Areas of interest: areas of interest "Suqian Wanbo Cultural City"
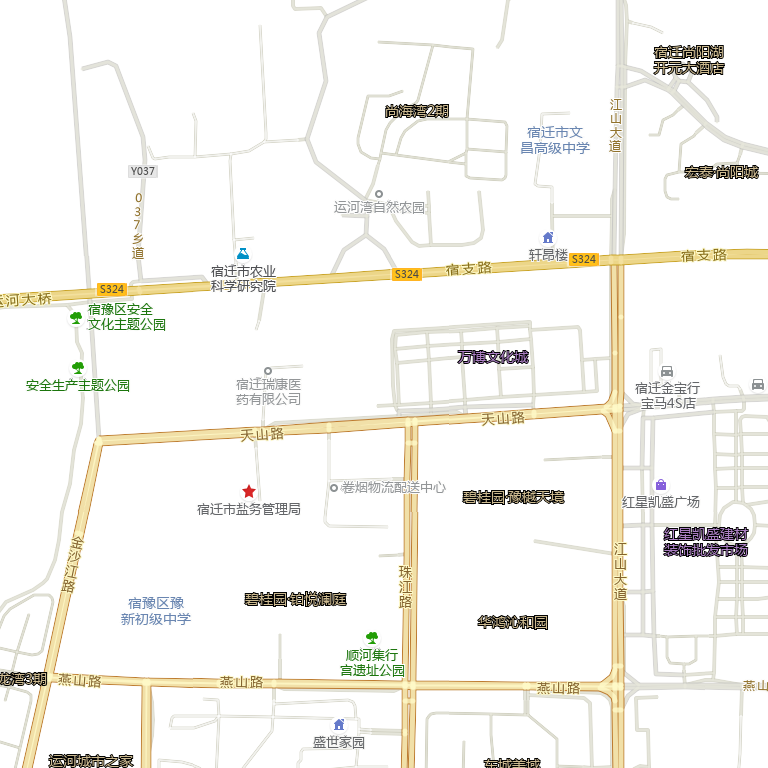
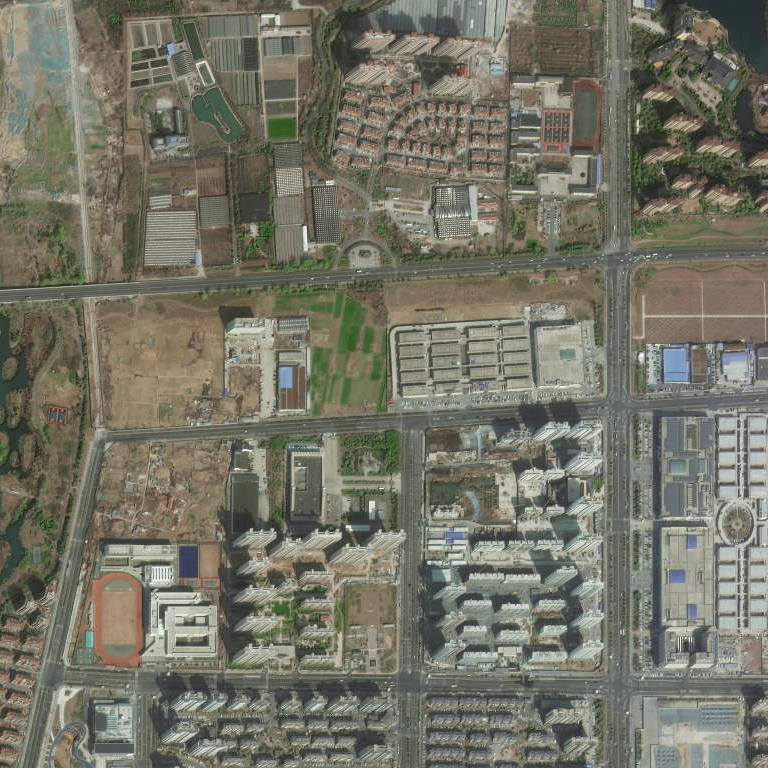